Question: Count the number of objects in the diagram.
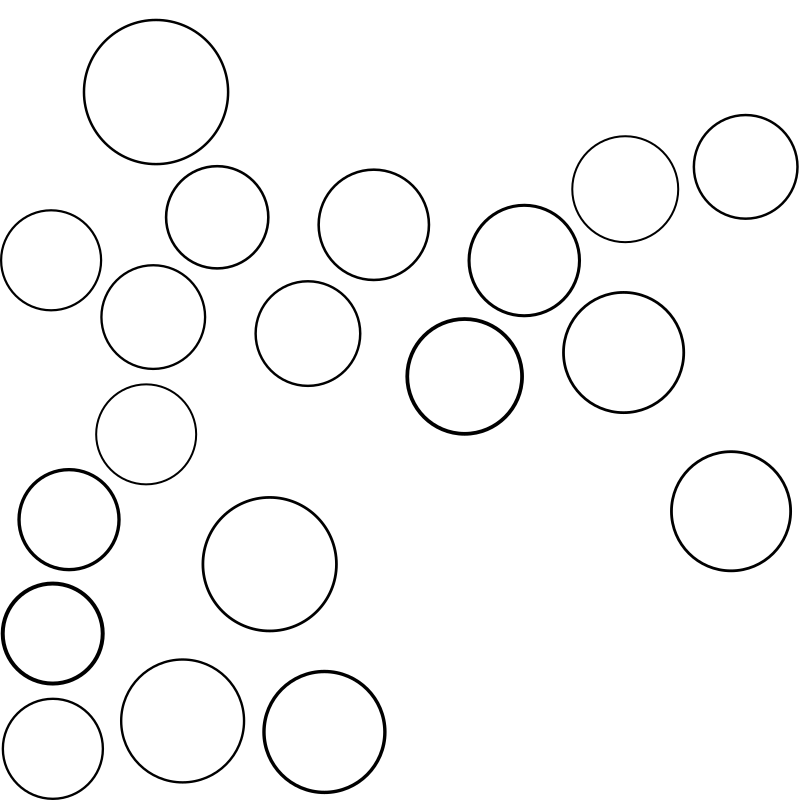
Answer: 19